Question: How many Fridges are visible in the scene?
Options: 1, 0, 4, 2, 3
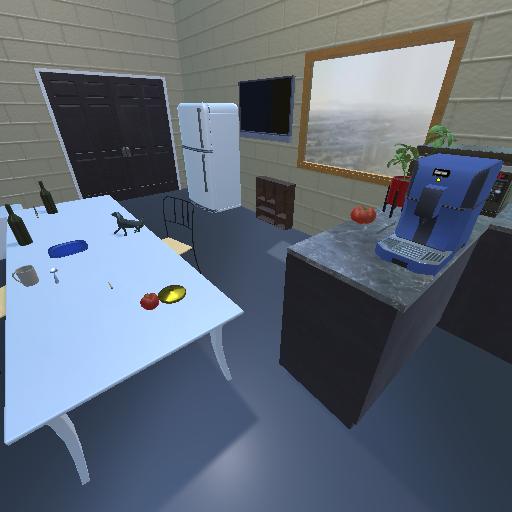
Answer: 1